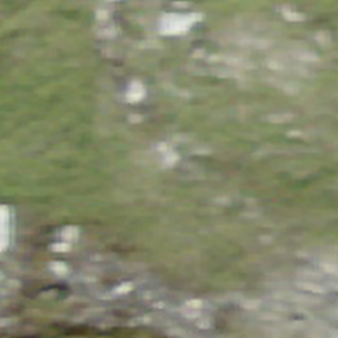
Label: other